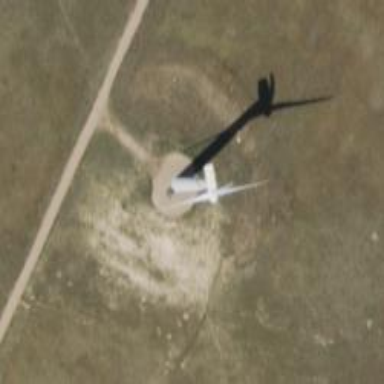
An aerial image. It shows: Wind power generator employing wind turbines.